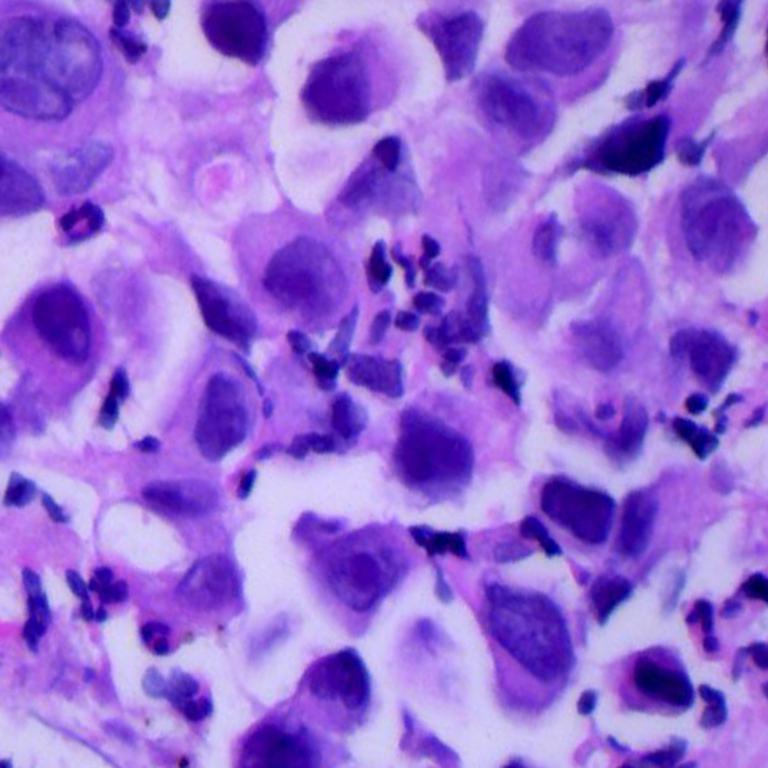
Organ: lung
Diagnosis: adenocarcinomas